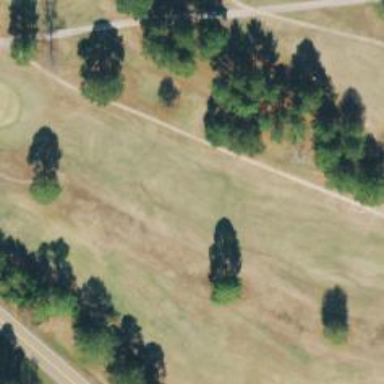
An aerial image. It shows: Golf hole.